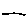
Label: line